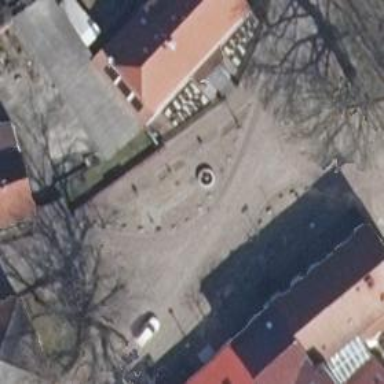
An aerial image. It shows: Fountain.